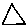
Label: triangle